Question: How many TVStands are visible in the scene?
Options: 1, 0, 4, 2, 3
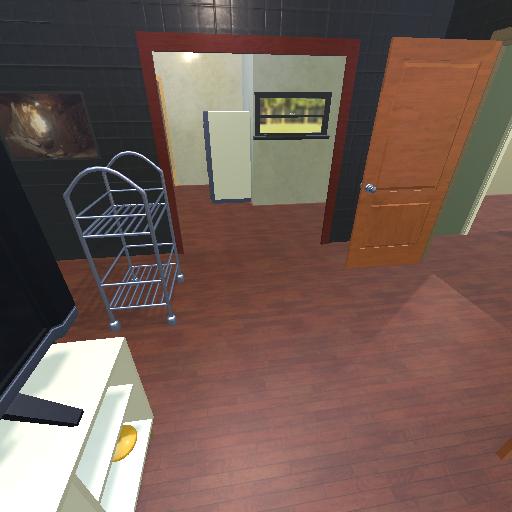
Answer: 1